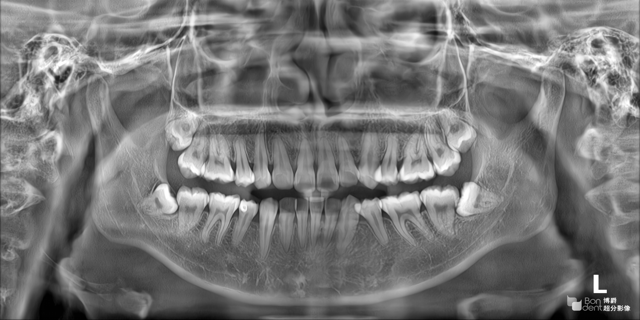
adult